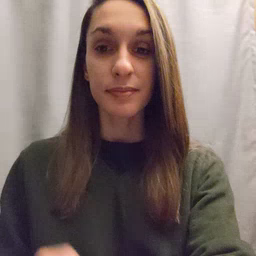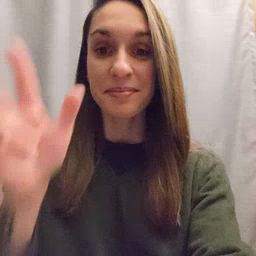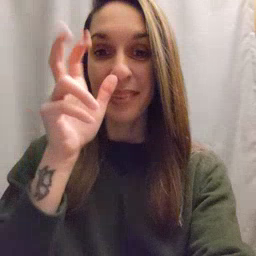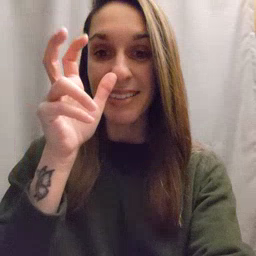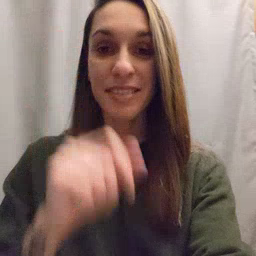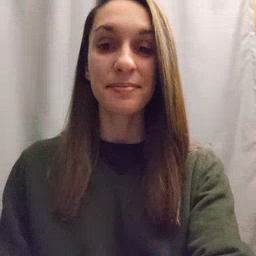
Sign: bug